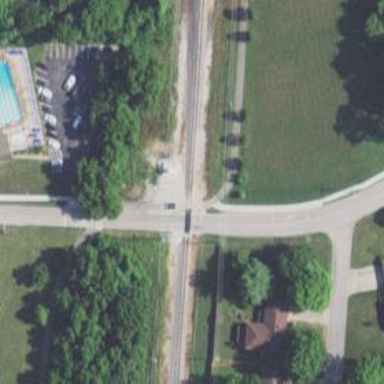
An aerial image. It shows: Crossing for the railway.